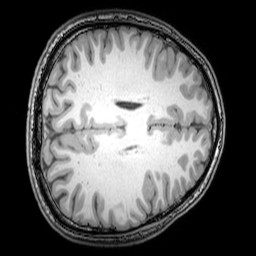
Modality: T1w
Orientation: axial
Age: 25
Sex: male
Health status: healthy
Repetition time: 0.081 s
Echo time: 0.037 s